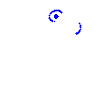
Particle: kaon